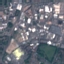
Label: Industrial